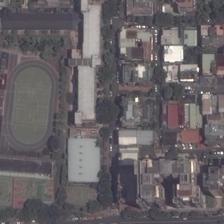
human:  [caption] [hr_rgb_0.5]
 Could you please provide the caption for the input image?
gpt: a playground and many buildings are next to a road .

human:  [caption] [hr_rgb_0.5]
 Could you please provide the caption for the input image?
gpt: in the block of the roadside, we can see the scattered residential buildings and a totally new playground .

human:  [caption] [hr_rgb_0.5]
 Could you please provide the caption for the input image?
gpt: a piece of buildings and a playground are near a road .

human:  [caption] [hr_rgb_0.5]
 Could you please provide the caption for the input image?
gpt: an outdoor gymnasium in the west of many houses .

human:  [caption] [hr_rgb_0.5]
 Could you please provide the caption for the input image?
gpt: a playground is next to many trees and houses beside a street .